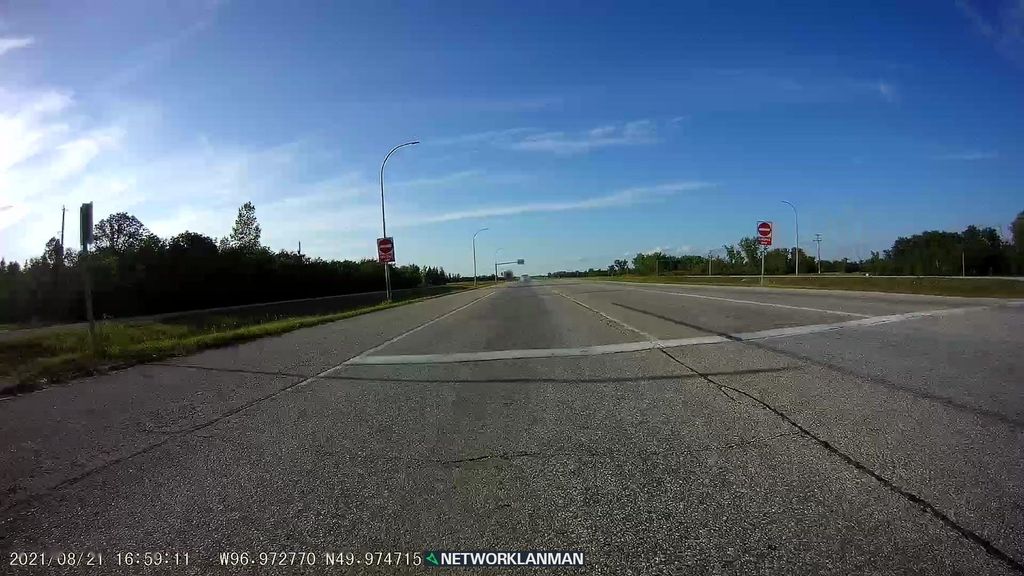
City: winnipeg